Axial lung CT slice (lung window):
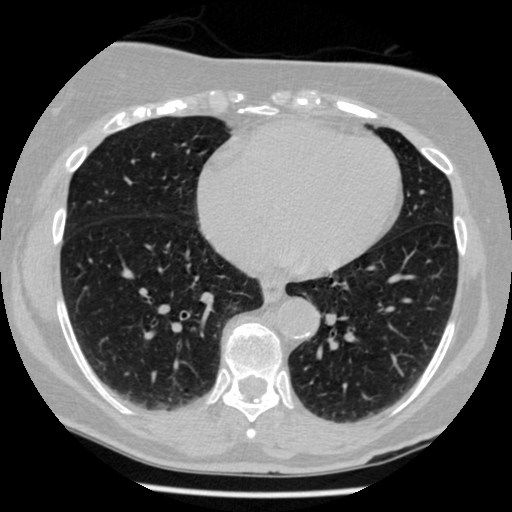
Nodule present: no